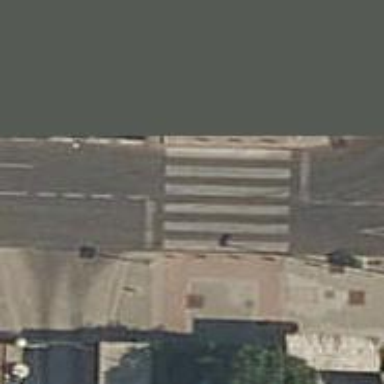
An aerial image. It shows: Pedestrian crossing with zebra markings on footway.